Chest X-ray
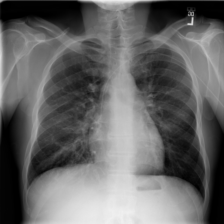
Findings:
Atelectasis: negative
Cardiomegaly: negative
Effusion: positive
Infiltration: positive
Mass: negative
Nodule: negative
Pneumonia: negative
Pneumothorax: negative
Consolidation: negative
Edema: negative
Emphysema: negative
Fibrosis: negative
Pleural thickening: negative
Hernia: negative